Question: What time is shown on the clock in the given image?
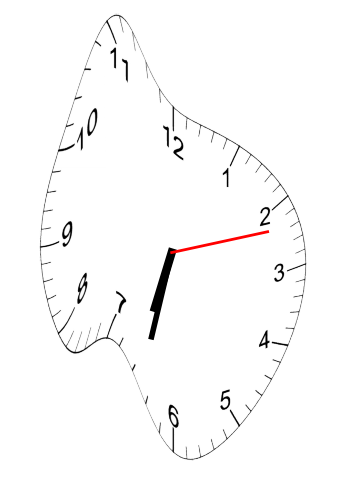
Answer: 06:32:12